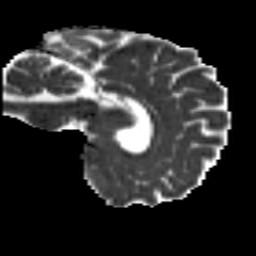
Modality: MD
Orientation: sagittal
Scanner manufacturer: siemens
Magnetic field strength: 3 T
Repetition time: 8.1 s
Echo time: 0.082 s